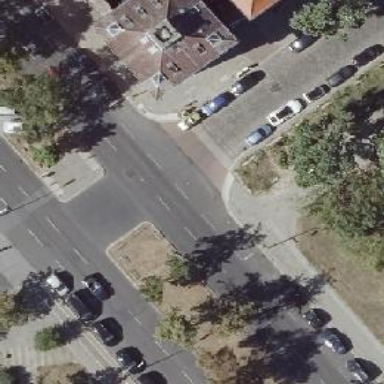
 which has flattened cobblestone surface."